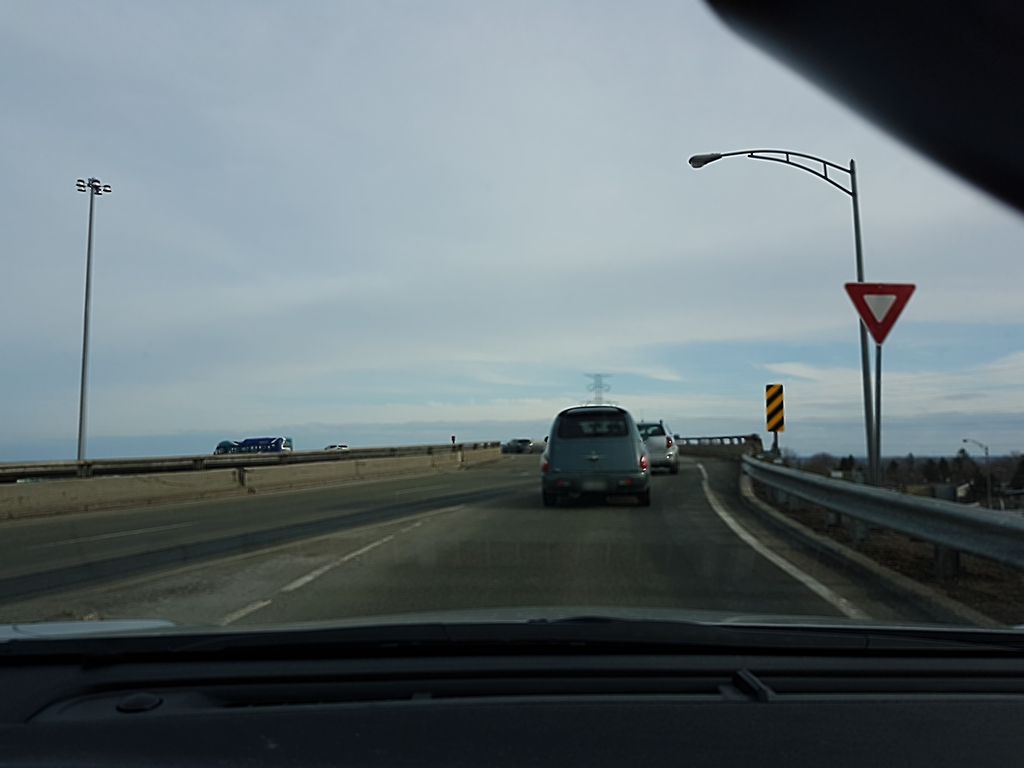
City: quebec_city